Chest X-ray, AP view. Patient: 65 years old, sex M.
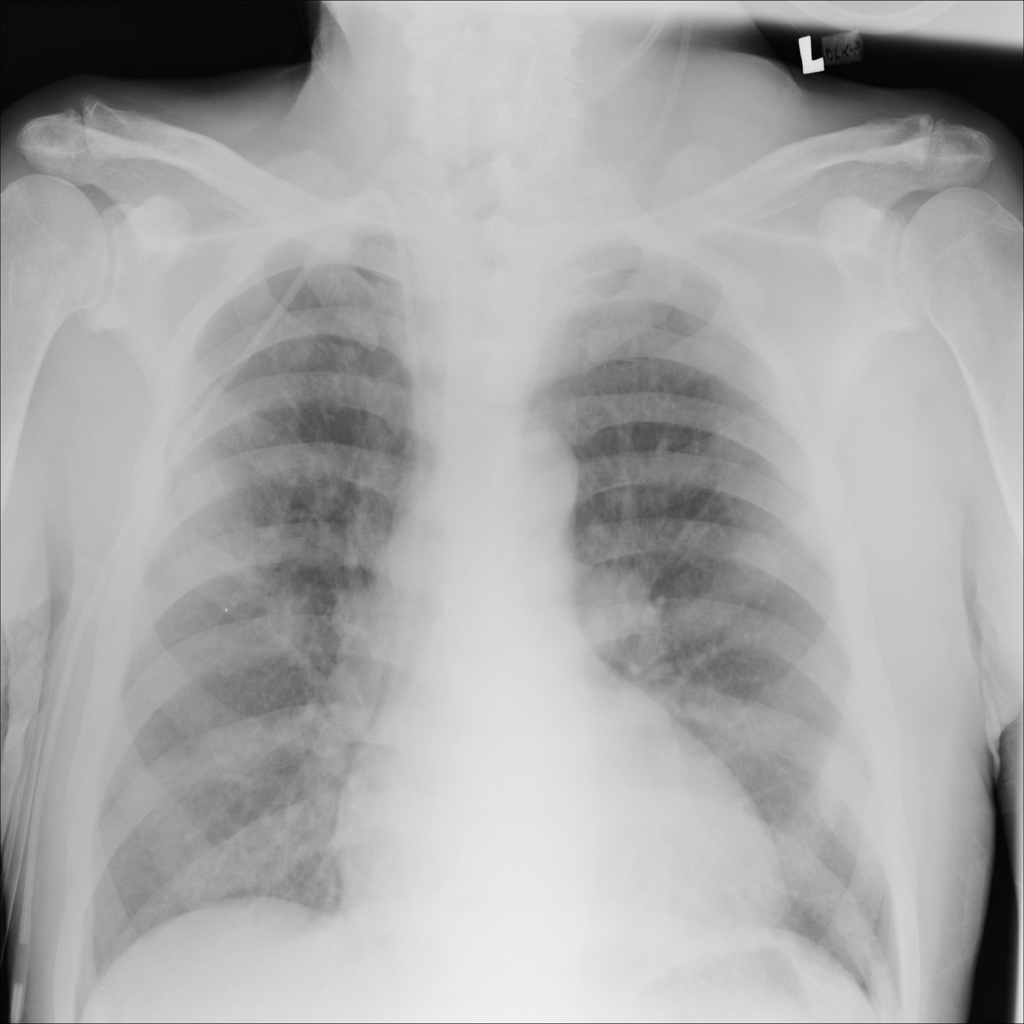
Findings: Infiltration